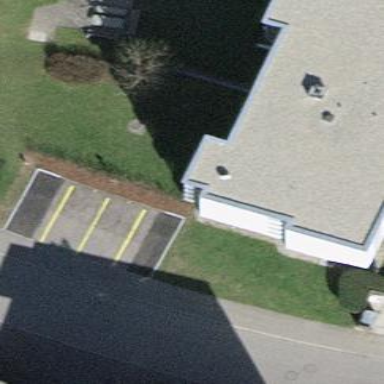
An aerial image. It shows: Street-side parking area.